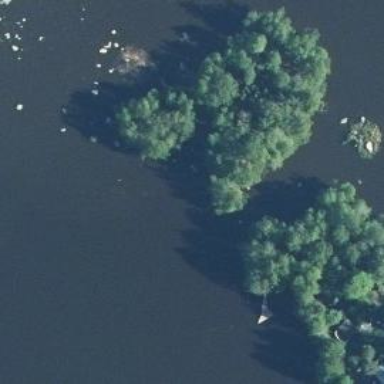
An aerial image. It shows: Islet surrounded by woodland.